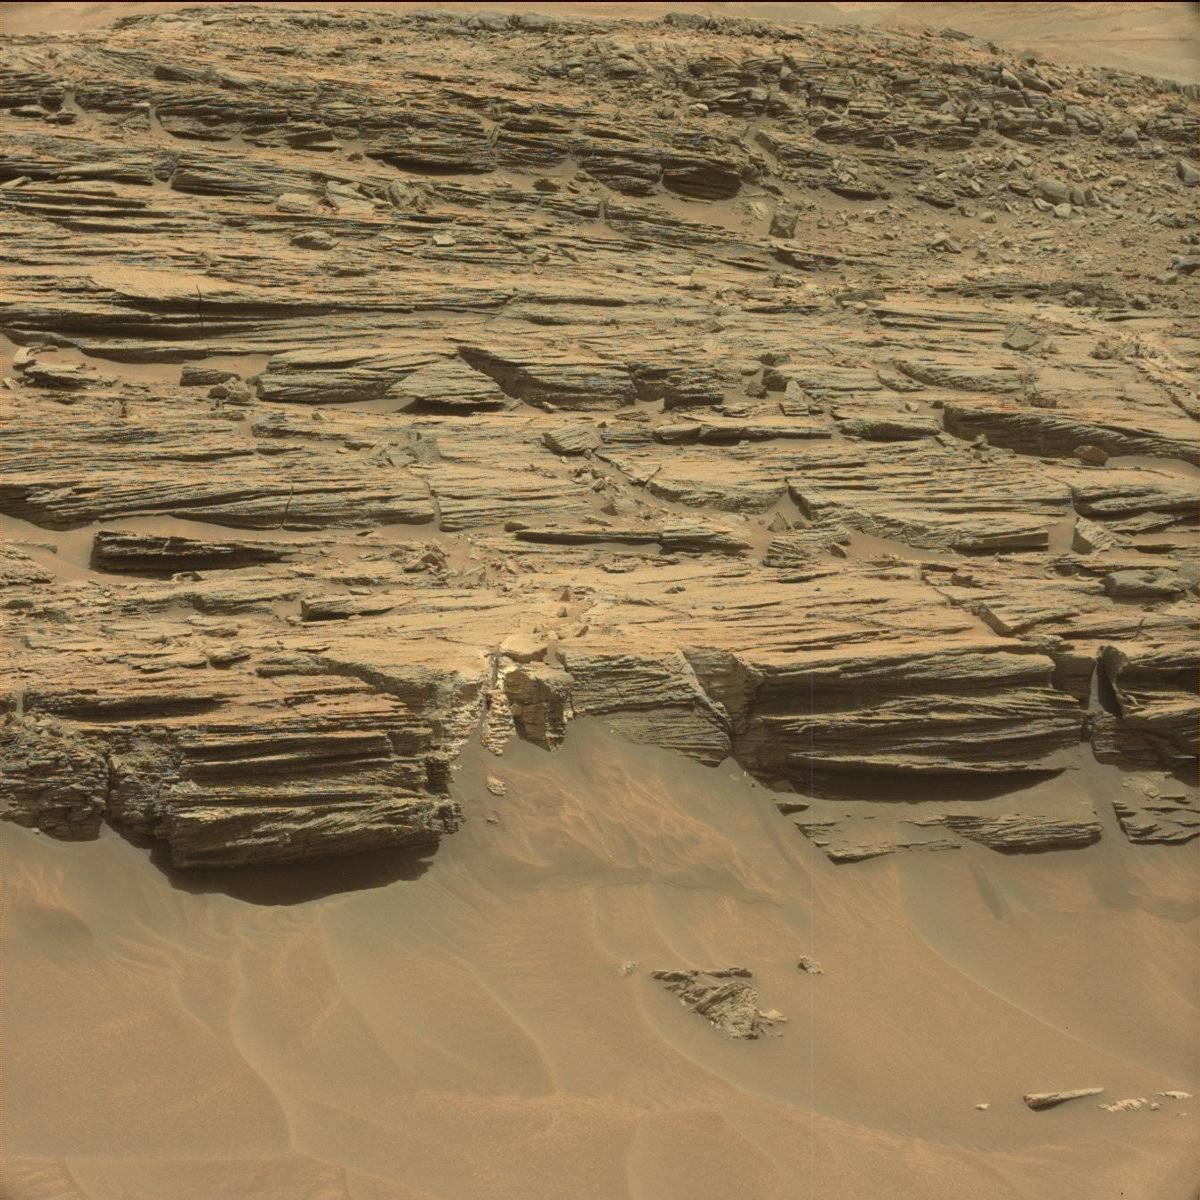
Terrain classes present: Bedrock, Ridge, Sand / Soil